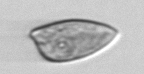
Label: Prorocentrum_dentatum